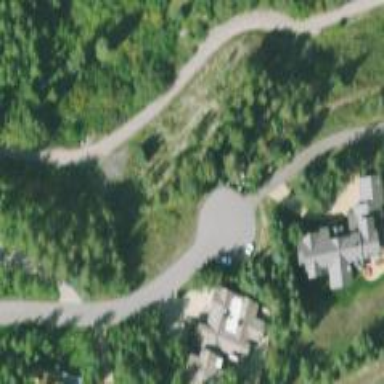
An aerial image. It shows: Turning circle on the road.